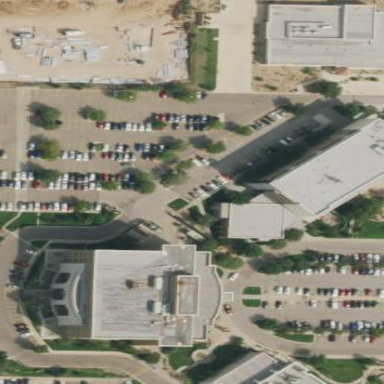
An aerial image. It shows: College building.